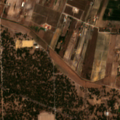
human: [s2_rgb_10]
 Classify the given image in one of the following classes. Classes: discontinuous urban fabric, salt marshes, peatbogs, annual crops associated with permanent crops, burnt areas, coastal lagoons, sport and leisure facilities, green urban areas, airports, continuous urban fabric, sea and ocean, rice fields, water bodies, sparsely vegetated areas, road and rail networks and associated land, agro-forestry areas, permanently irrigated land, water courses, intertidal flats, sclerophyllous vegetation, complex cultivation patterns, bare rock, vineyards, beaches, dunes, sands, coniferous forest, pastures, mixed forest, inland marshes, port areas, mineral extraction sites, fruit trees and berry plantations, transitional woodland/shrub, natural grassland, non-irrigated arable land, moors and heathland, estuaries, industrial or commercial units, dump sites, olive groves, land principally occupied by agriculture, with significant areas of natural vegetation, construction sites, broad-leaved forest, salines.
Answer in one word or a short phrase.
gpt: complex cultivation patterns, broad-leaved forest